Question: My teacher gave me this instruction : "To set-up the default folder for PowerShell to open in, right click the PowerShell icon in the tool tray and select Properties. In the Properties dialog box and in the Start in: text box enter the path to the new directory "C:\Users\Administrator\MyScripts", then click OK."
However when I go into the properties tab I do not see what he is talking about :( .
This is what I see:

How do I I Do what he wants?
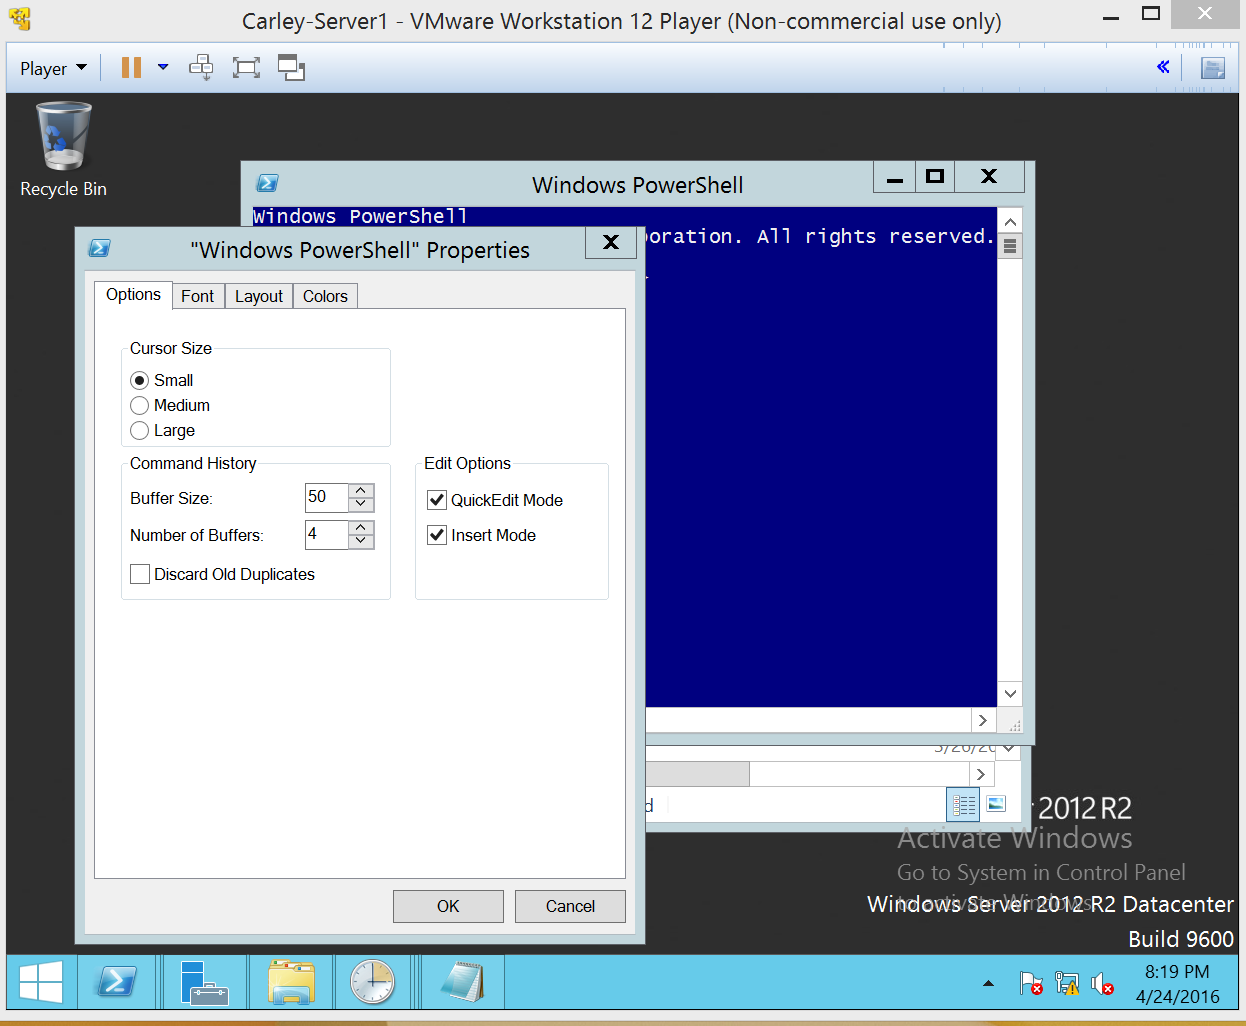
Answer: Your teacher is asking you to change the properties of the . You are currently looking at the PowerShell properties.
As you can partially see mine is located:
%SystemRoot%\system32\WindowsPowerShell1.0\powershell.exe
<URL>